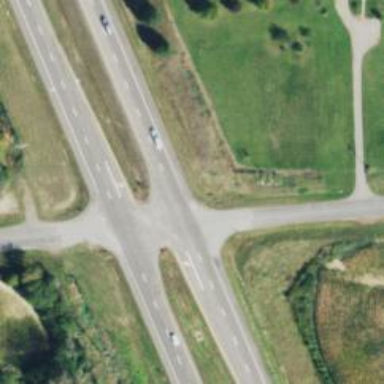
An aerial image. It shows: Tertiary road.